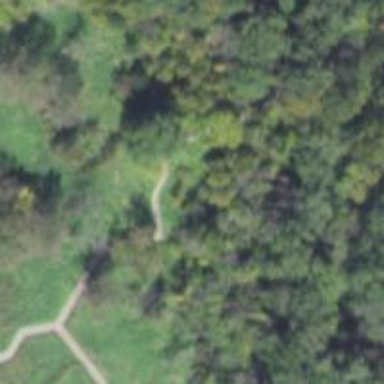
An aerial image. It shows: Path.